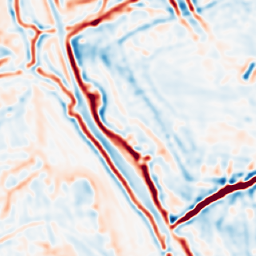
Category: multiscale
Decomposition family: log
Decomposition parameters: sigma: 3
Upsampling method: area
Upsampling parameters: scale: 2
Upsampling scale: 2